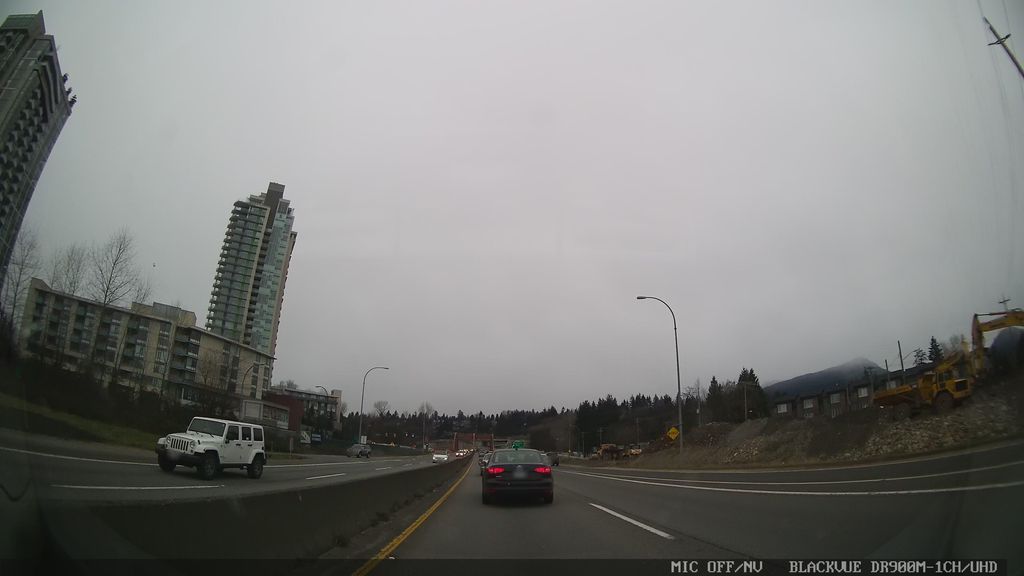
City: vancouver